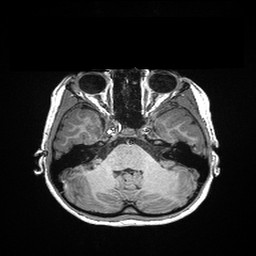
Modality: T1w
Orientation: coronal
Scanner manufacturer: siemens
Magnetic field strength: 3 T
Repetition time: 2.3 s
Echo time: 0.00298 s